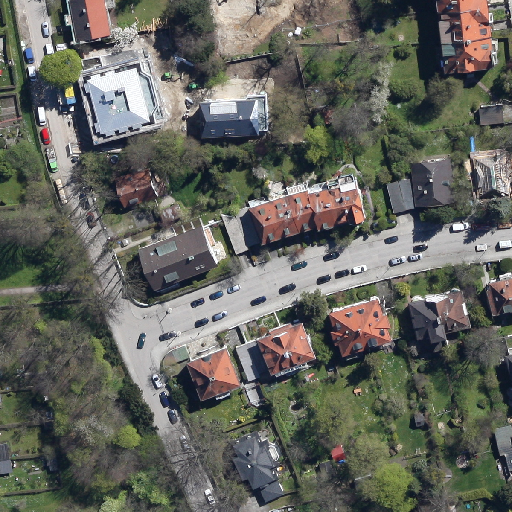
Referring expression: heavy-duty vehicle